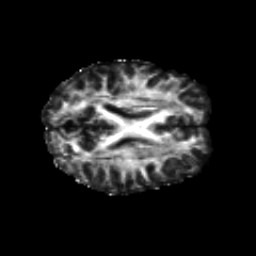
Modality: FA
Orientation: axial
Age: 20
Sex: female
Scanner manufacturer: siemens
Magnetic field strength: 3 T
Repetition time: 8.8 s
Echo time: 0.085 s